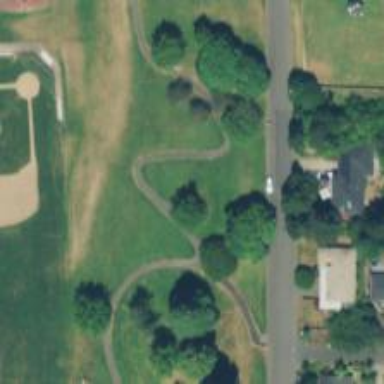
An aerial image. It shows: Path.